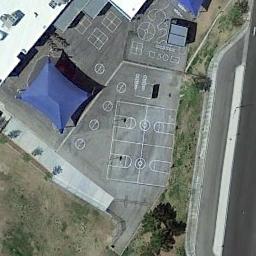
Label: basketball_court